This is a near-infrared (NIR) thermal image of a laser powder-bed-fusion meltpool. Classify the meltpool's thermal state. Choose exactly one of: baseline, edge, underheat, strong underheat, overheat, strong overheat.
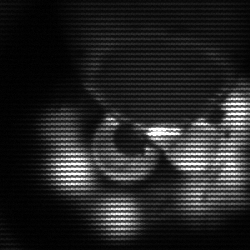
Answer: edge